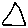
Label: triangle